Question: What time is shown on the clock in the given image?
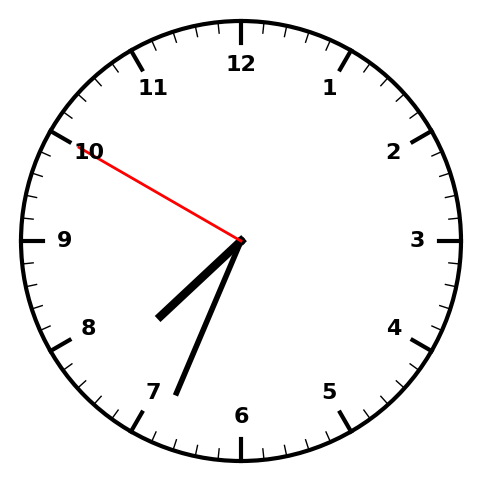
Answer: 07:33:50